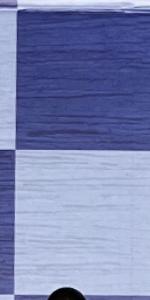
Label: Empty